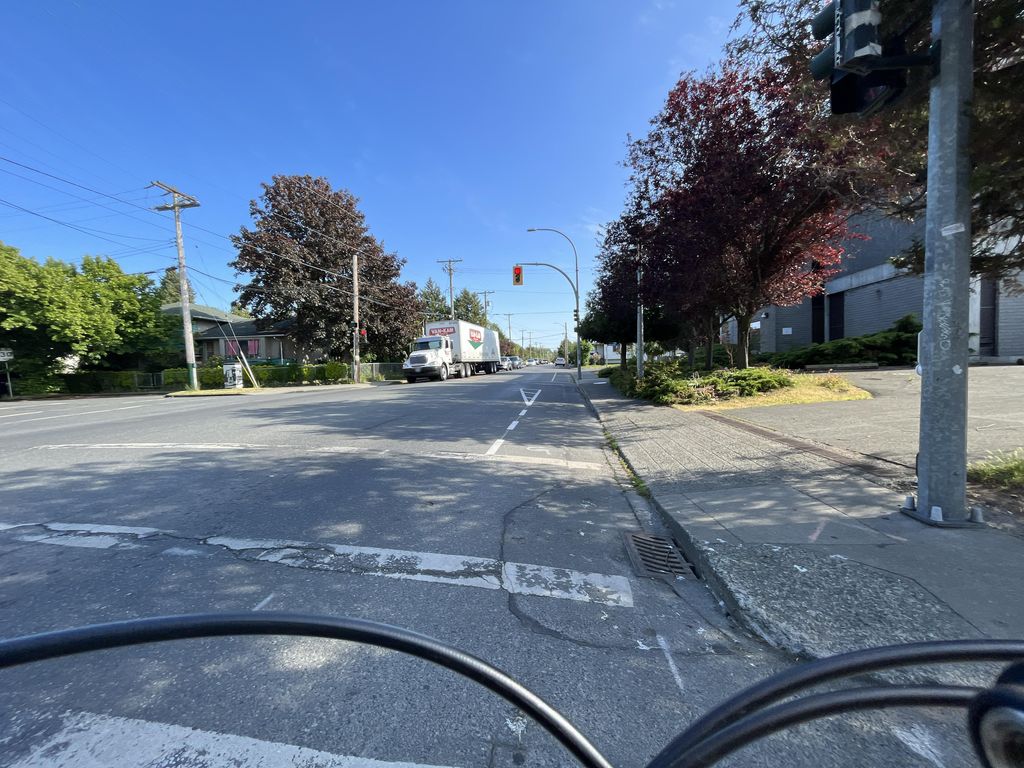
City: victoria